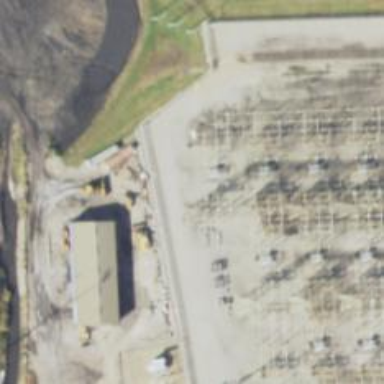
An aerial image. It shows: Switch used for power control.